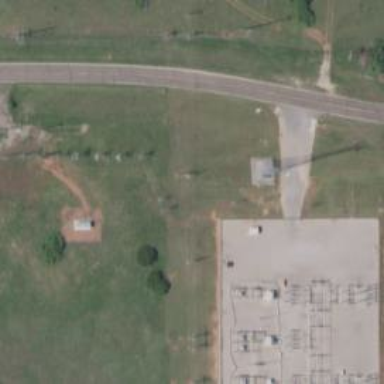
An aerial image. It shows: Industrial substation with power supply facilities.